Question: I'm making multiple AJAX calls that returns XML data. When I get the data back, my success function (in JQuery) tries to turn the XML to JSON (using a plugin). I was quickly reminded why I can't assume I would be getting VALID XML back from my AJAX request -- because it turns out a few of the XML responses were invalid -- causing the JSON conversion to fail, script to fail, etc...
My questions are:
1. What is the best way to check for valid XML on an AJAX response? Or, should I just attempt the JSON conversion, then do a quick check if the JSON object is valid?
2. In troubleshooting the XML, I found that there are a few strange characters at the VERY beginning of the XML response. Here's an image from my Firebug:

Should I try to detect and strip the response of those chars or could there possibly be something wrong with my encoding?
Any help is appreciated! Let me know if more info is needed!
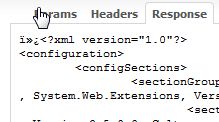
Answer: The strange characters are the <URL> and are actually valid XML, you can most likely just strip them without risk in most circumstances.